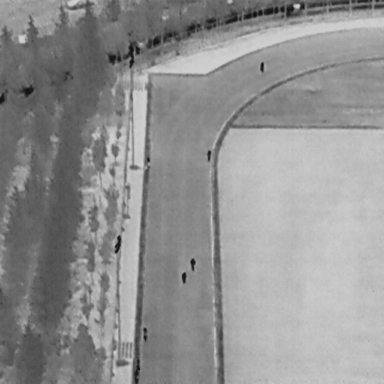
There are eight People in the infrared image.